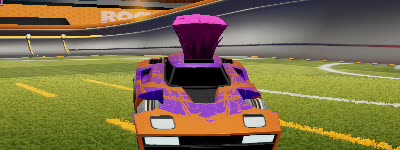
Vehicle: breakout